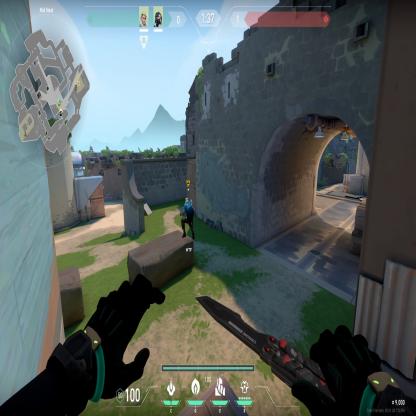
Label: teammate